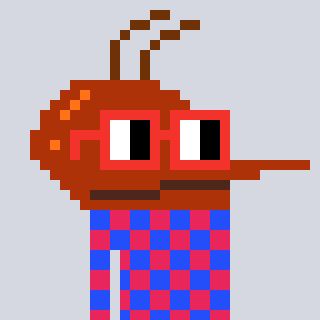
a pixel art character with square red glasses, a mosquito-shaped head and a redpinkish-colored body on a cool background